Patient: sex M, age 79
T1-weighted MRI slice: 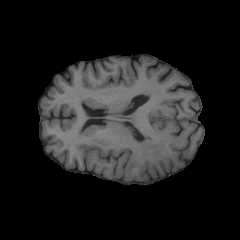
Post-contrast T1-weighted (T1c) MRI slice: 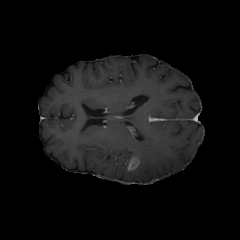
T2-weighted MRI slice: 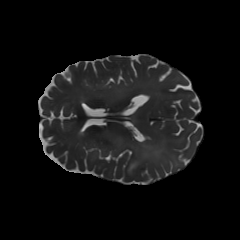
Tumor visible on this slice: yes
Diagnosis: Glioblastoma, IDH-wildtype
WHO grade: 4